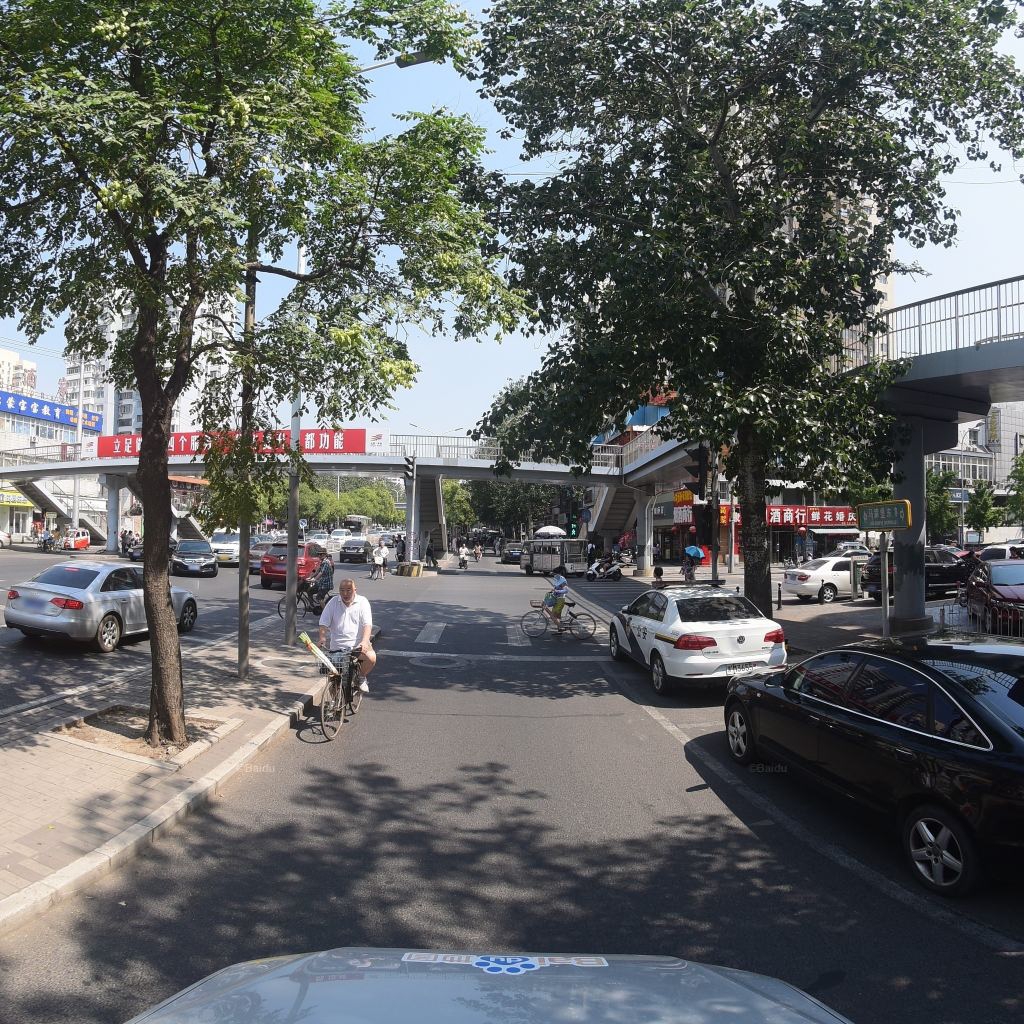
Region: Fengtai
Road damage annotations: manhole cover, transverse patch